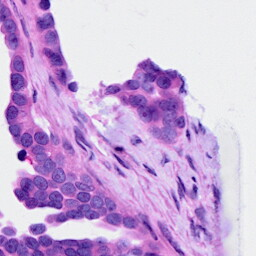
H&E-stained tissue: Ovarian